Question: I am using Ghostscript9.0, I try to generate a LZW TIFF images with from pdf file, I always get bit depth = 1 using this 'GS' command:
'''
gswin32.exe -dSAFER -dBATCH -dNOPAUSE -r200 -sDEVICE=tifflzw -sOutputFile=tmp.tiff myfile.pdf
'''
I searched in several manuals:
<URL>
<URL>
but I didn't find anything of parameters to do that.
I add an image example proporties that I would like to produce with 'gs':

Here we can see the bit depth (profondeur de couleur) = 24 and the image is compressed with LZW
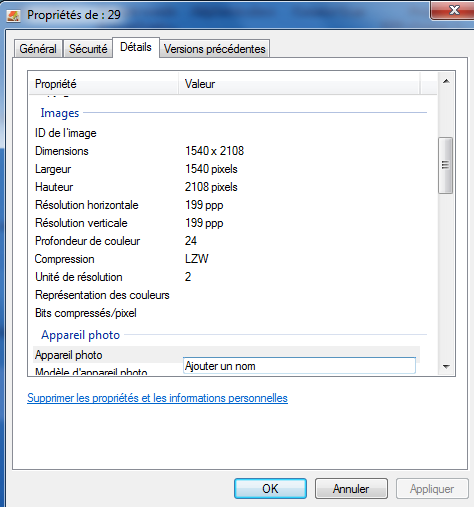
Answer: It is clearly stated that the format 'tifflzw' you have chosen is located in the section
> The remaining TIFF drivers all
produce black-and-white output with
different compression modes
<URL>
If you want a 24bit output you have to use 'tiff24nc' instead and add specify the compression via the parameter '-sCompression=lzw'
'''
gswin32.exe -dSAFER -dBATCH -dNOPAUSE -r200 -sDEVICE=tiff24nc -sCompression=lzw -sOutputFile=tmp.tiff myfile.pdf
'''